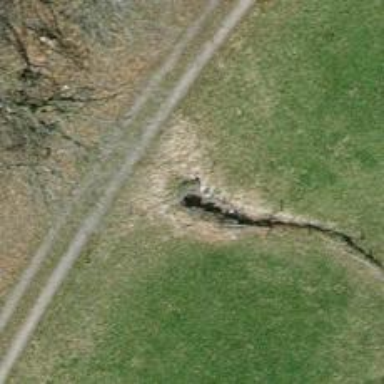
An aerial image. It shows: Culvert tunnel.